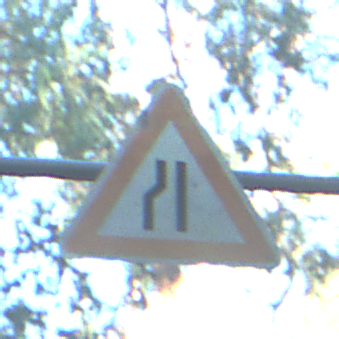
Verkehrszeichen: EinseitigVerengteFahrbahnLinks
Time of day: MorningAfternoon
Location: Outdoor (Nature)
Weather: Clear
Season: NotSpecified
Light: Natural